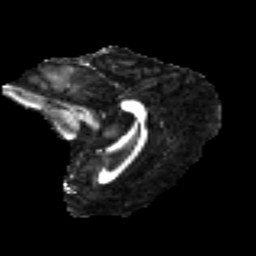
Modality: FA
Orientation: sagittal
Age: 32
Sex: female
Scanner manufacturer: ge
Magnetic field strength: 3 T
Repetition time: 7.8 s
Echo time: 0.0606 s